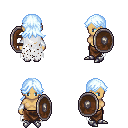
a pixel art fantasy rpg character, female body template, human, tanned skin, white tattered cape, robe skirt, white cyan loose hair, white cloth bracers, metal boots, shield, four views (front, back, left, right), 2x2 character sprite sheet, small pixel art, hard edges, no anti-aliasing